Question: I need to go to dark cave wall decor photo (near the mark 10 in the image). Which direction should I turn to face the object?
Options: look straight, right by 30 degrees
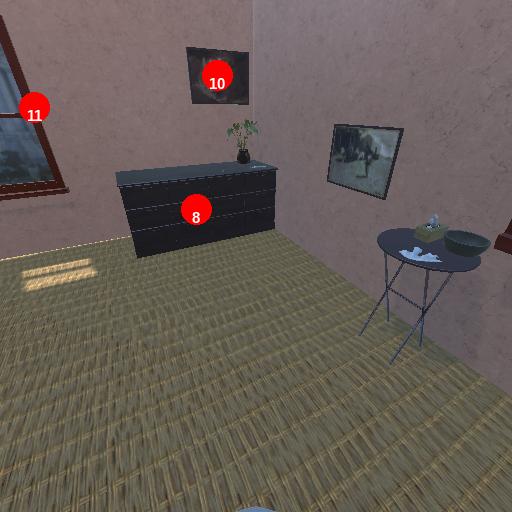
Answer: look straight